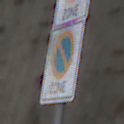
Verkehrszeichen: BeginnEingeschraenktesHalteverbotZone
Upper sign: BeginnZone30
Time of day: MorningAfternoon
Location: Outdoor (Suburban)
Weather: PartlyCloudy
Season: NotSpecified
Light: Natural